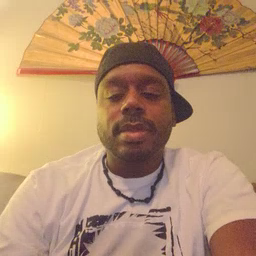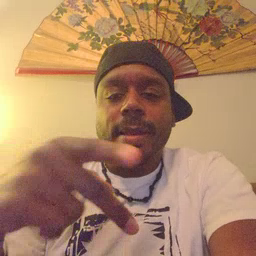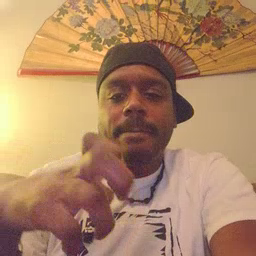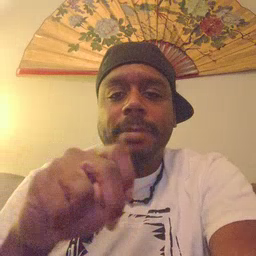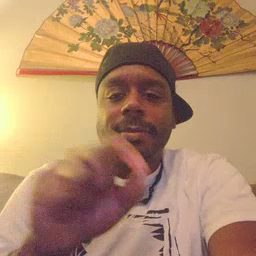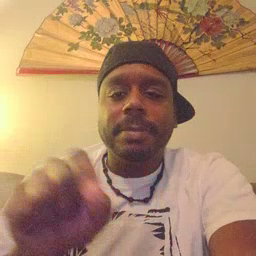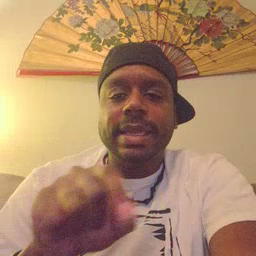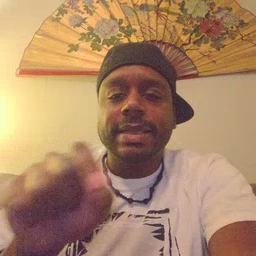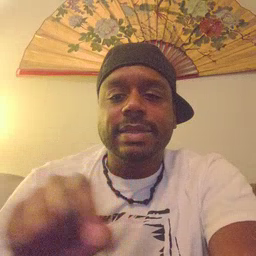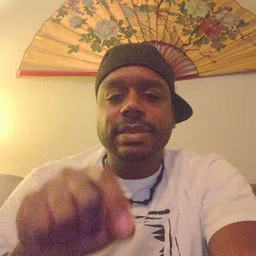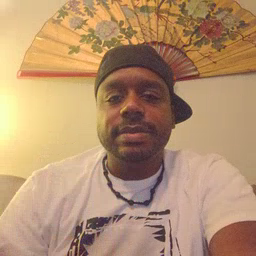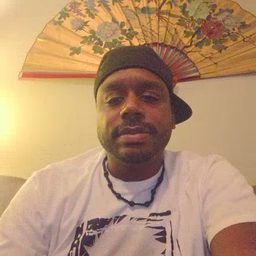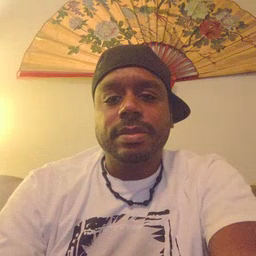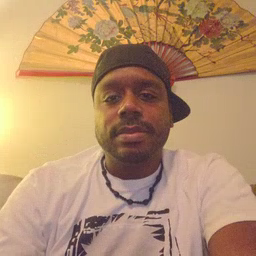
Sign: pen